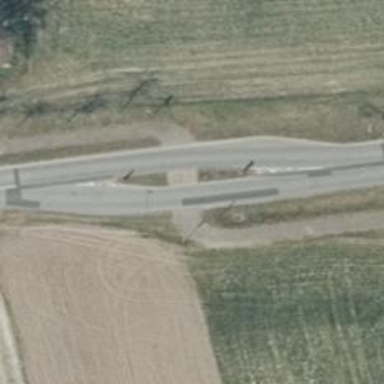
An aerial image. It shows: Asphalt road classified as tertiary.